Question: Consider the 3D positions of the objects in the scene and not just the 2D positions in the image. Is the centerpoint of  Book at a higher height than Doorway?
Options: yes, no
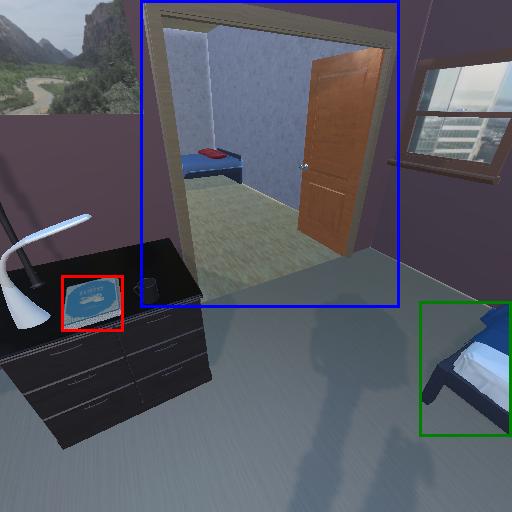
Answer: yes